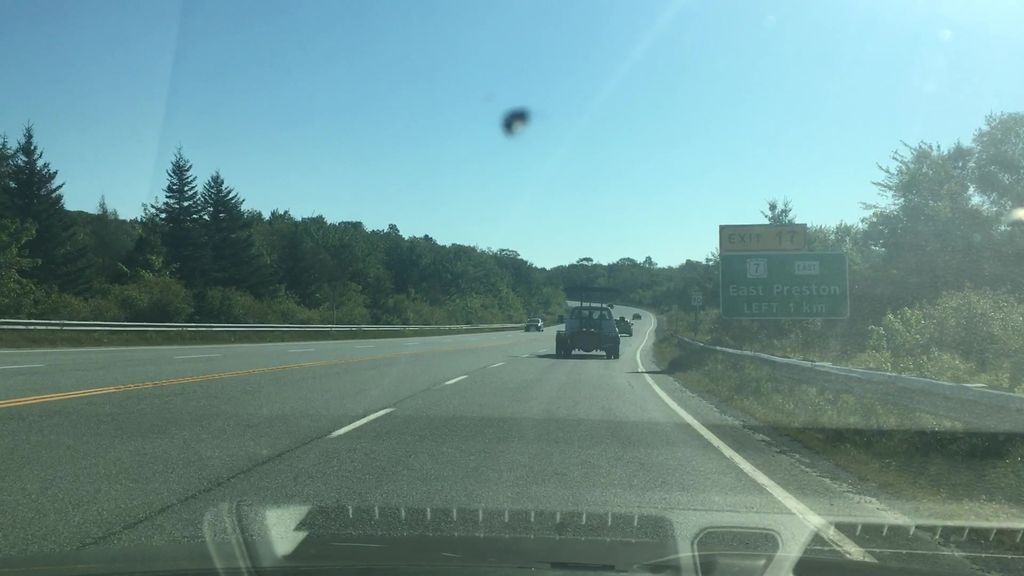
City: halifax